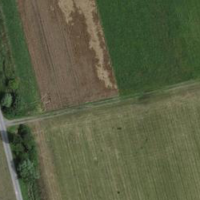
EUNIS habitat code: 52
Species observed at this site:
Prunus padus